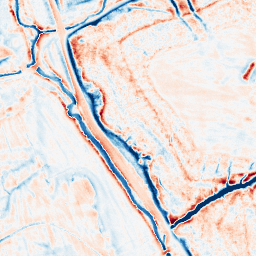
Category: edge_preserving
Decomposition family: guided
Decomposition parameters: radius: 4
eps: 0.1
Upsampling method: lanczos
Upsampling parameters: scale: 2
Upsampling scale: 2